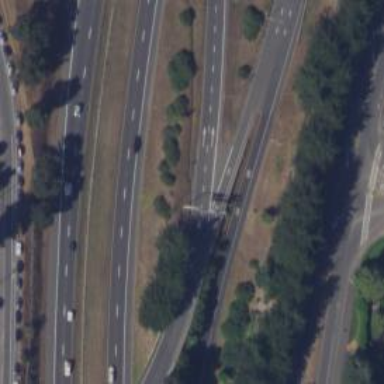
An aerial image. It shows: Motorway link.